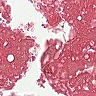
Metastatic tissue present: no